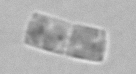
Label: Bacillariophyceae_morphotype1